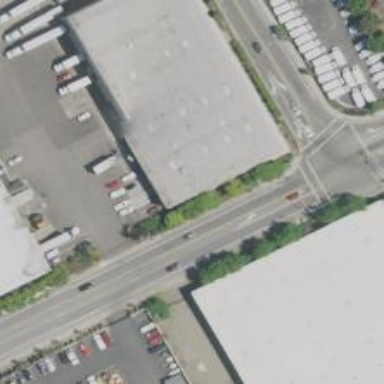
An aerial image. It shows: Warehouse building.